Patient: sex F, age 66
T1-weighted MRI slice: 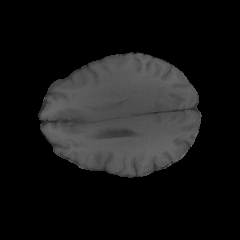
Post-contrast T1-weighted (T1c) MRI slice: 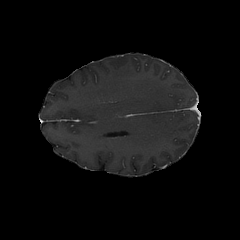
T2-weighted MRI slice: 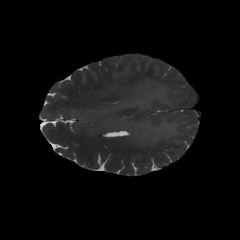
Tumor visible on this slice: yes
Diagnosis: Astrocytoma, IDH-wildtype
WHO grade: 2